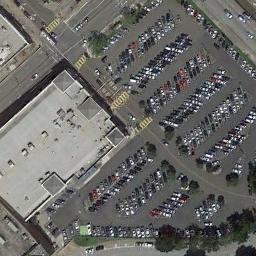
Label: parking_lot